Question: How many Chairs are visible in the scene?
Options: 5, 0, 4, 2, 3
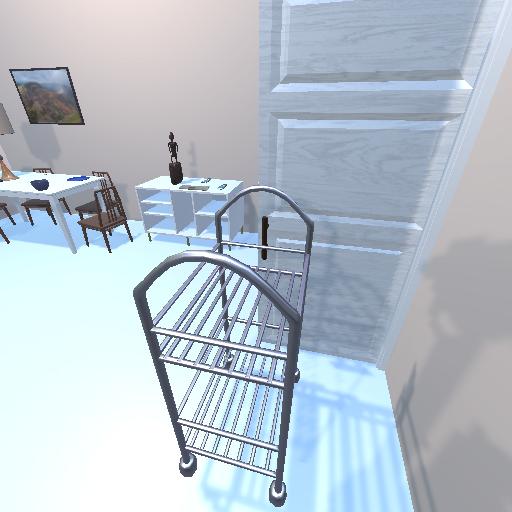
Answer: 5